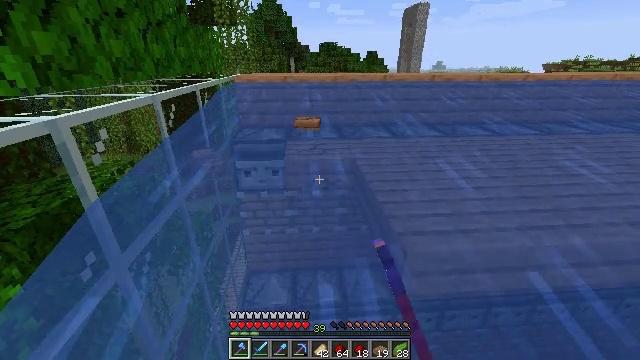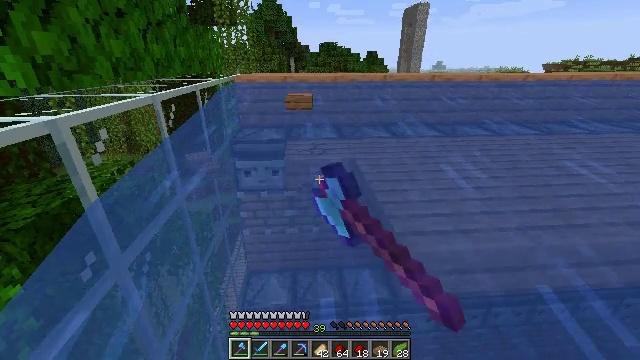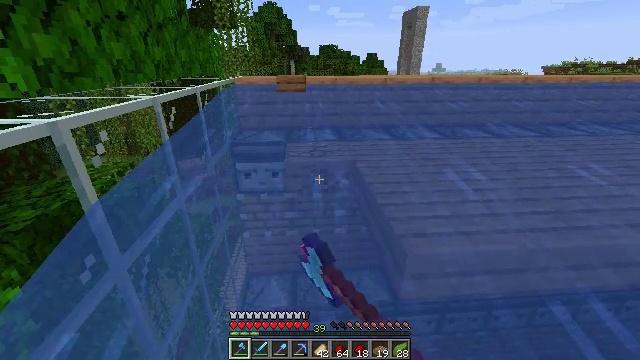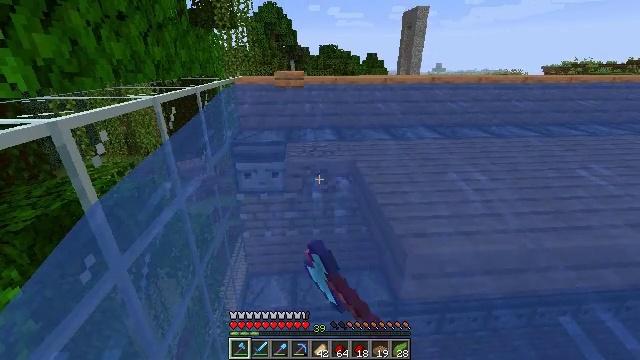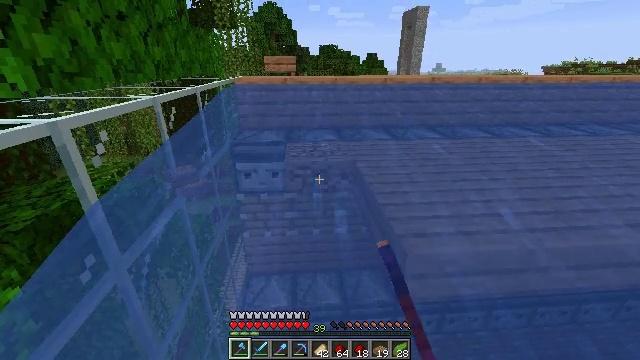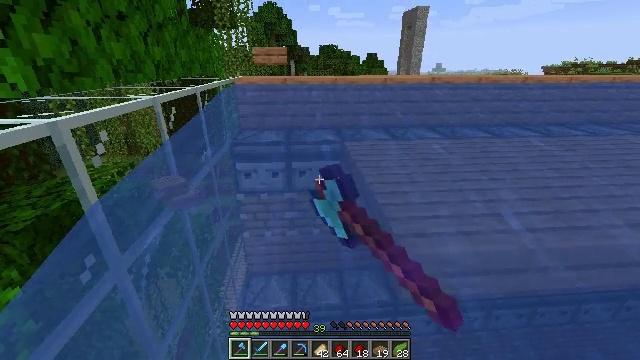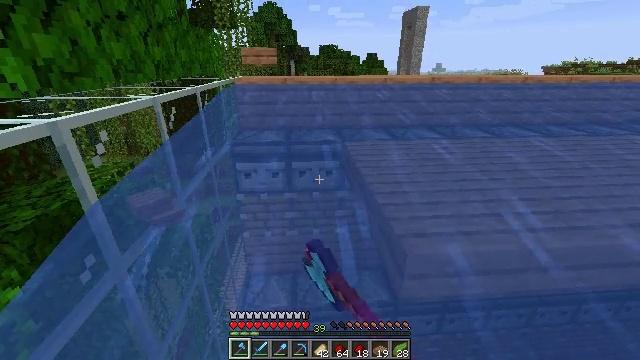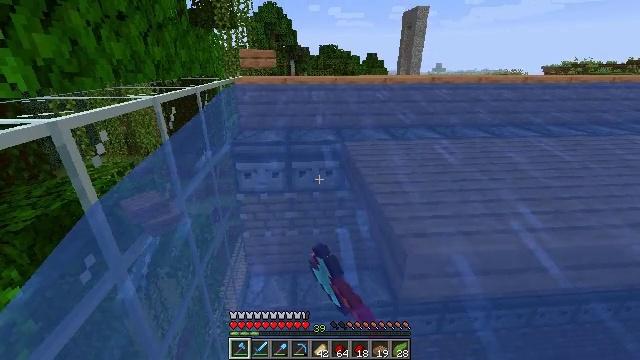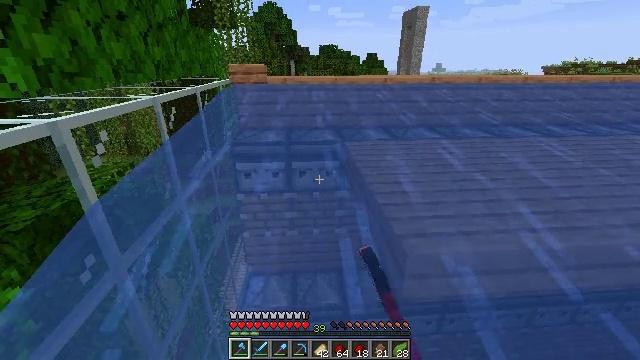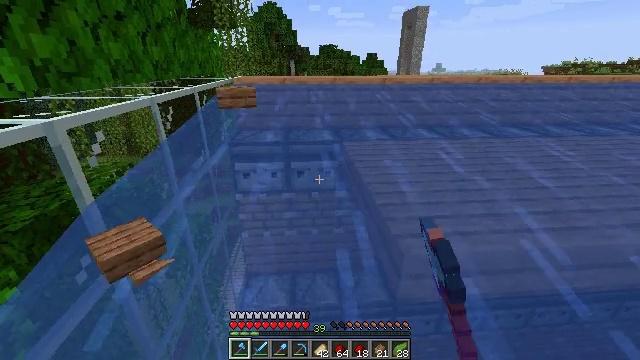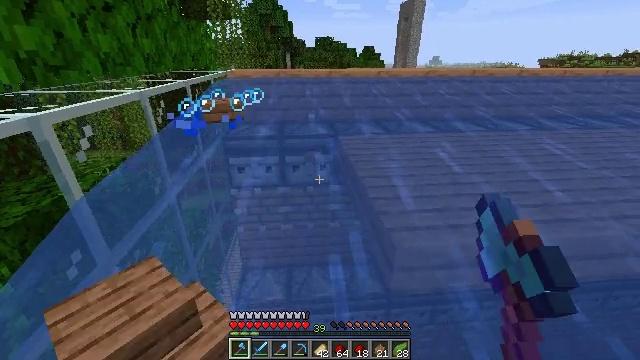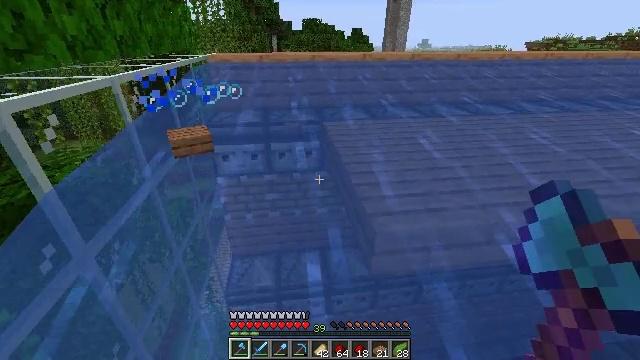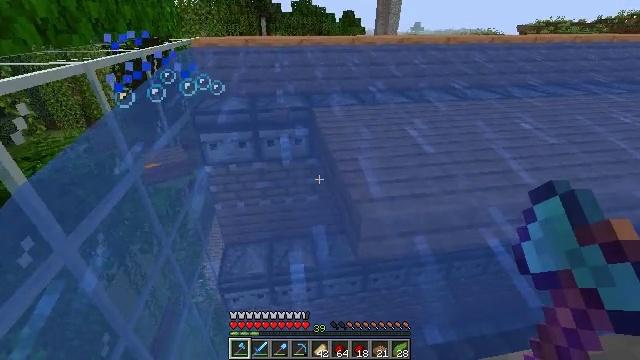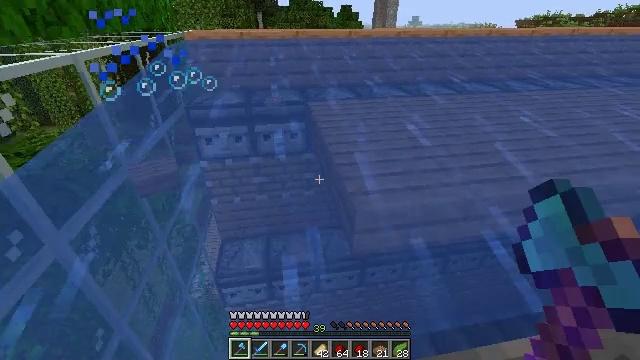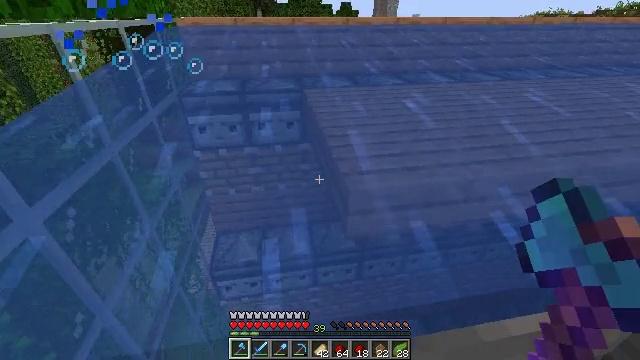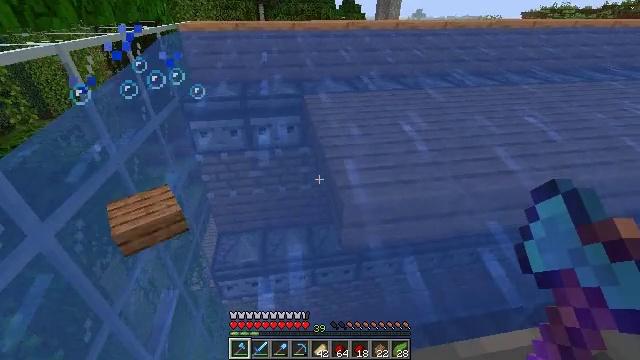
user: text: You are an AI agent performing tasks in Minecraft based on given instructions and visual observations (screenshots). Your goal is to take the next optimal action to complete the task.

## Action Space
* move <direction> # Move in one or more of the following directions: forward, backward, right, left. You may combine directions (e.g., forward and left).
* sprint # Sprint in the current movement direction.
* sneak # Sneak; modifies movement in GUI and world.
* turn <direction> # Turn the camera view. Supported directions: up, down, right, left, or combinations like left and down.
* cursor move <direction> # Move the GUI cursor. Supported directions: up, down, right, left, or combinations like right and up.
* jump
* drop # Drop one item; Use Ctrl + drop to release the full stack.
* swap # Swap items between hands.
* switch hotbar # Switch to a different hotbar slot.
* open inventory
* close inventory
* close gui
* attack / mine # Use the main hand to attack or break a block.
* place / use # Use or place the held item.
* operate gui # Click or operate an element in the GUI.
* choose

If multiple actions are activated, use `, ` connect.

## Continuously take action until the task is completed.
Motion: motion action
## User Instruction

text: Break the jungle slab to collect it.
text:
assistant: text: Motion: sneak, attack / mine
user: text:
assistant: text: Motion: sneak, attack / mine
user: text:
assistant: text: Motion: sneak, attack / mine
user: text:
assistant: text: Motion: sneak, attack / mine
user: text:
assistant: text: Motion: sneak, attack / mine
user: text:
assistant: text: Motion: sneak, attack / mine
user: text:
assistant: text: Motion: sneak, attack / mine
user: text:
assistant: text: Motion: sneak, attack / mine
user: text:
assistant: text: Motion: move right, sneak
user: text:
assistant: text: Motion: move right, sneak, turn down
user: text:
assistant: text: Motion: move right, sneak, turn right and down
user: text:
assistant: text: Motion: move right, sneak, turn right and down
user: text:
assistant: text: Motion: move right, sneak
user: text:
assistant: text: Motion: move right, sneak
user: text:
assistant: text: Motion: move right, sneak
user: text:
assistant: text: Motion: move right, sneak, turn left
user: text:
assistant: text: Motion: move right, sneak, turn left
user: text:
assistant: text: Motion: move right, sneak, attack / mine
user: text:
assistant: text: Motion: sneak, attack / mine
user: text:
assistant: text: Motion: sneak, attack / mine
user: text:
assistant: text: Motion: sneak, attack / mine
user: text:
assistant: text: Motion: sneak, turn right, attack / mine
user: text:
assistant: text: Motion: sneak, turn right, attack / mine
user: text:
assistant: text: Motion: sneak, attack / mine
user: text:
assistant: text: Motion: move right, sneak, attack / mine
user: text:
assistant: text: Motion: move right, sneak, attack / mine
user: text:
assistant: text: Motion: move right, sneak, attack / mine
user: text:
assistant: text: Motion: move right, sneak, attack / mine
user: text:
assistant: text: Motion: move right, sneak, turn left, attack / mine
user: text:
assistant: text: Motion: sneak, attack / mine